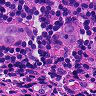
Metastatic tissue present: yes